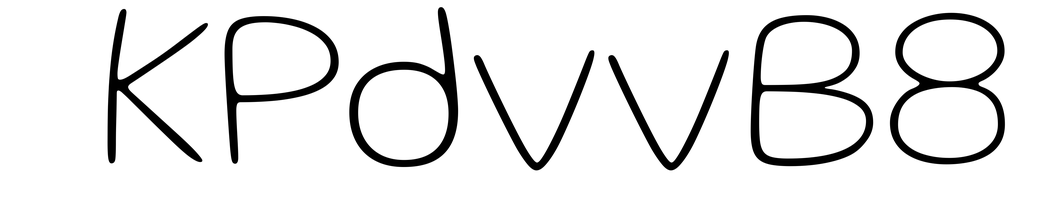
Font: Gluten_Thin